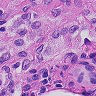
Metastatic tissue present: no